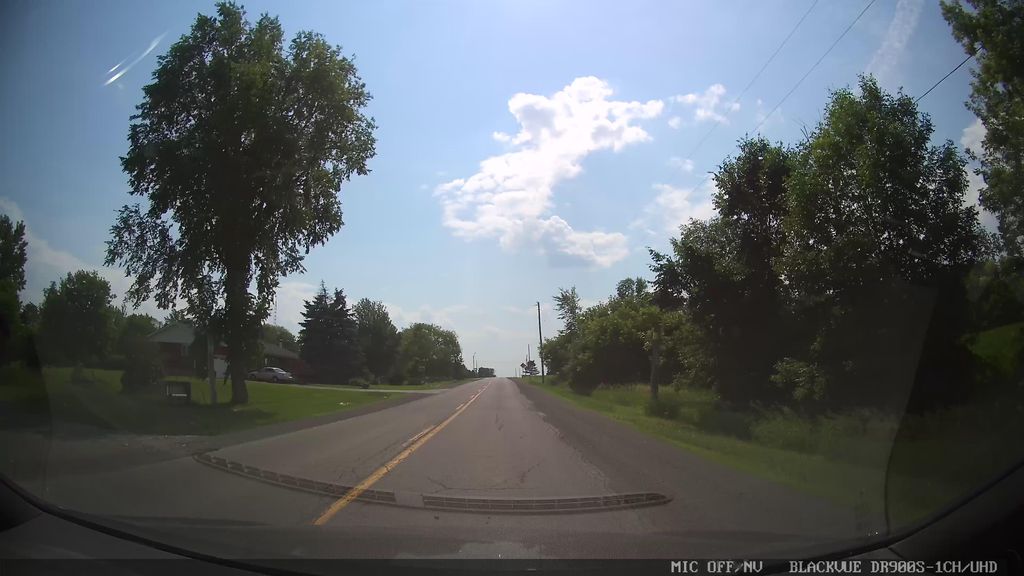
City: ottawa-gatineau